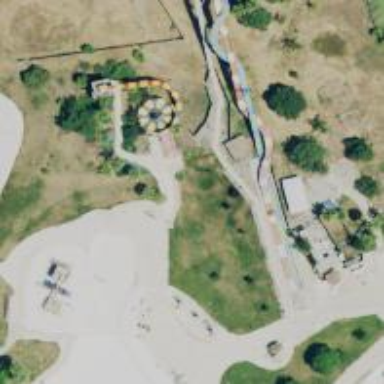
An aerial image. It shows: Water slide attraction.